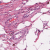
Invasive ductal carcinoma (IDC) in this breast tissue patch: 0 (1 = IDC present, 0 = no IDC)